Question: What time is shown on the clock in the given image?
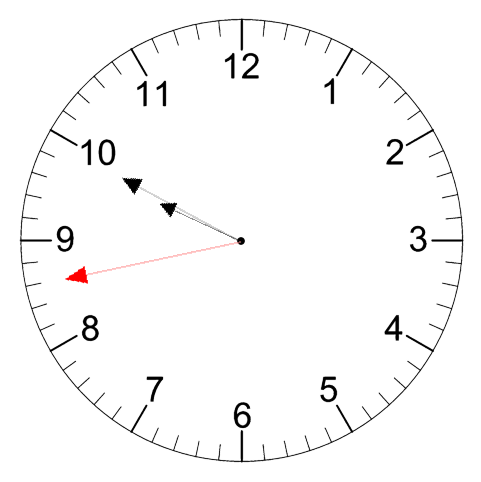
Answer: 09:49:43